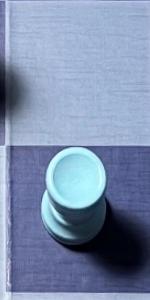
Label: Rook_White